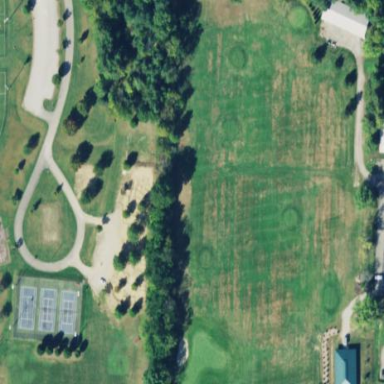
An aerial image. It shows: Driving range for golf practice.